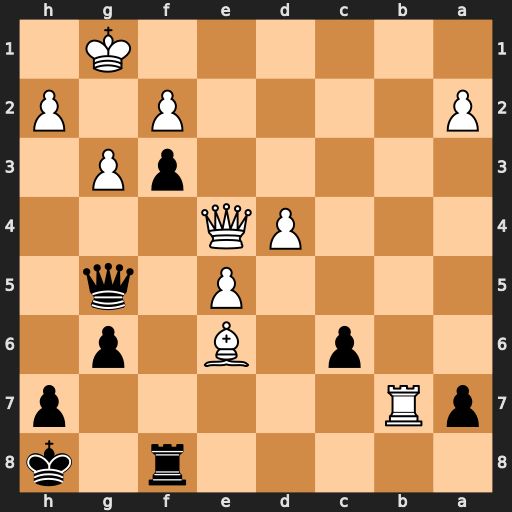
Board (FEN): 5r1k/pR5p/2p1B1p1/4P1q1/3PQ3/5pP1/P4P1P/6K1
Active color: b
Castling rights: -
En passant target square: -
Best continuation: Qc1+ Qe1 Qxe1#